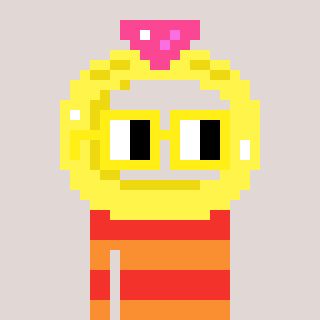
a pixel art character with square yellow glasses, a ring-shaped head and a orange-colored body on a warm background